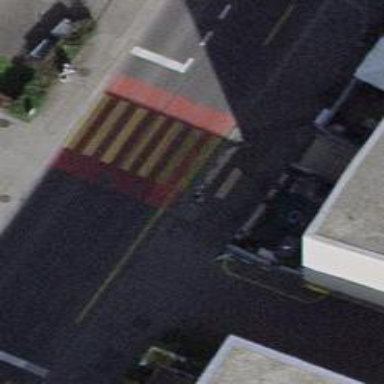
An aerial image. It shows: Road crossing with traffic signals.